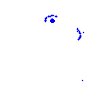
Particle: pion